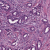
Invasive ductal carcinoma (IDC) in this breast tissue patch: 1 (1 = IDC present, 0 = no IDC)